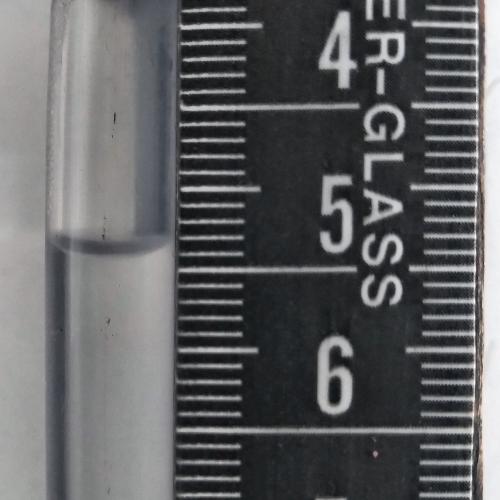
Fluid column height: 4.4 cm